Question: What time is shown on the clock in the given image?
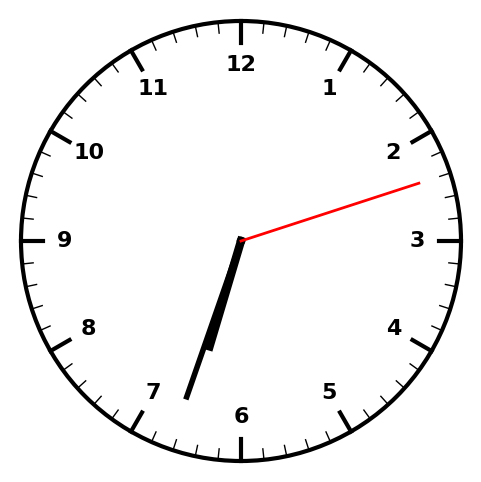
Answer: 06:33:12